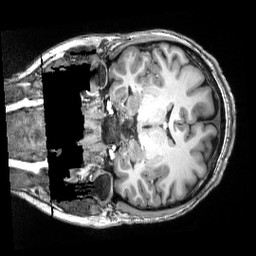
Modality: T1w
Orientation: coronal
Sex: female